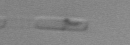
Label: Skeletonema